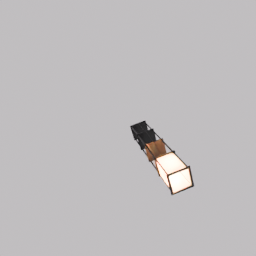
Label: lighting